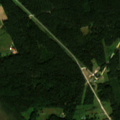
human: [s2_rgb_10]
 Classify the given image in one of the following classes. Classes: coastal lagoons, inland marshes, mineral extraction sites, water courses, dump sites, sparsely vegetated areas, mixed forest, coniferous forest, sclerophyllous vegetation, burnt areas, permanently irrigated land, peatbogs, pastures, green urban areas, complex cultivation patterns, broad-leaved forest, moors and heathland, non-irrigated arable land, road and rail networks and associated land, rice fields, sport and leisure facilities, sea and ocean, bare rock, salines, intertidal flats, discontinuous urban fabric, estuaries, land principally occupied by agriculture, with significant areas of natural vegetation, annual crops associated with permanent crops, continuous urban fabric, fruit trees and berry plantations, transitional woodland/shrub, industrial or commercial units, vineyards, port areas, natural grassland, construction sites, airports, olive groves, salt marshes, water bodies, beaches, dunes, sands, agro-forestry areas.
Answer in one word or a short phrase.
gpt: complex cultivation patterns, broad-leaved forest, coniferous forest, mixed forest, transitional woodland/shrub, peatbogs